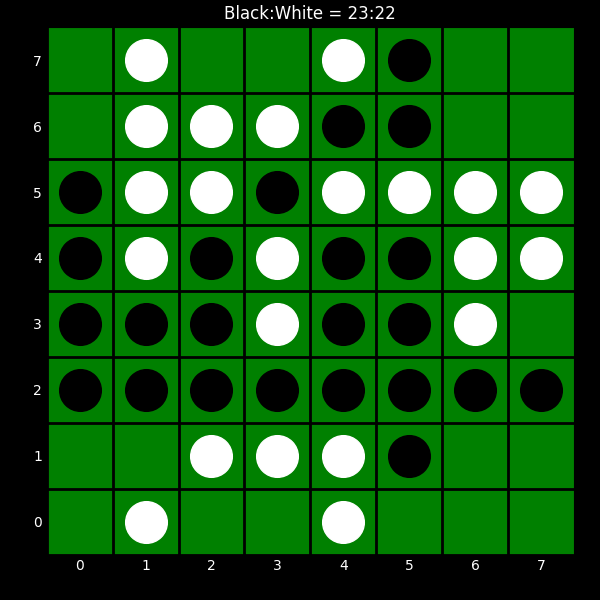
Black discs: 23
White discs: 22